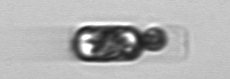
Label: Guinardia_delicatula_TAG_internal_parasite